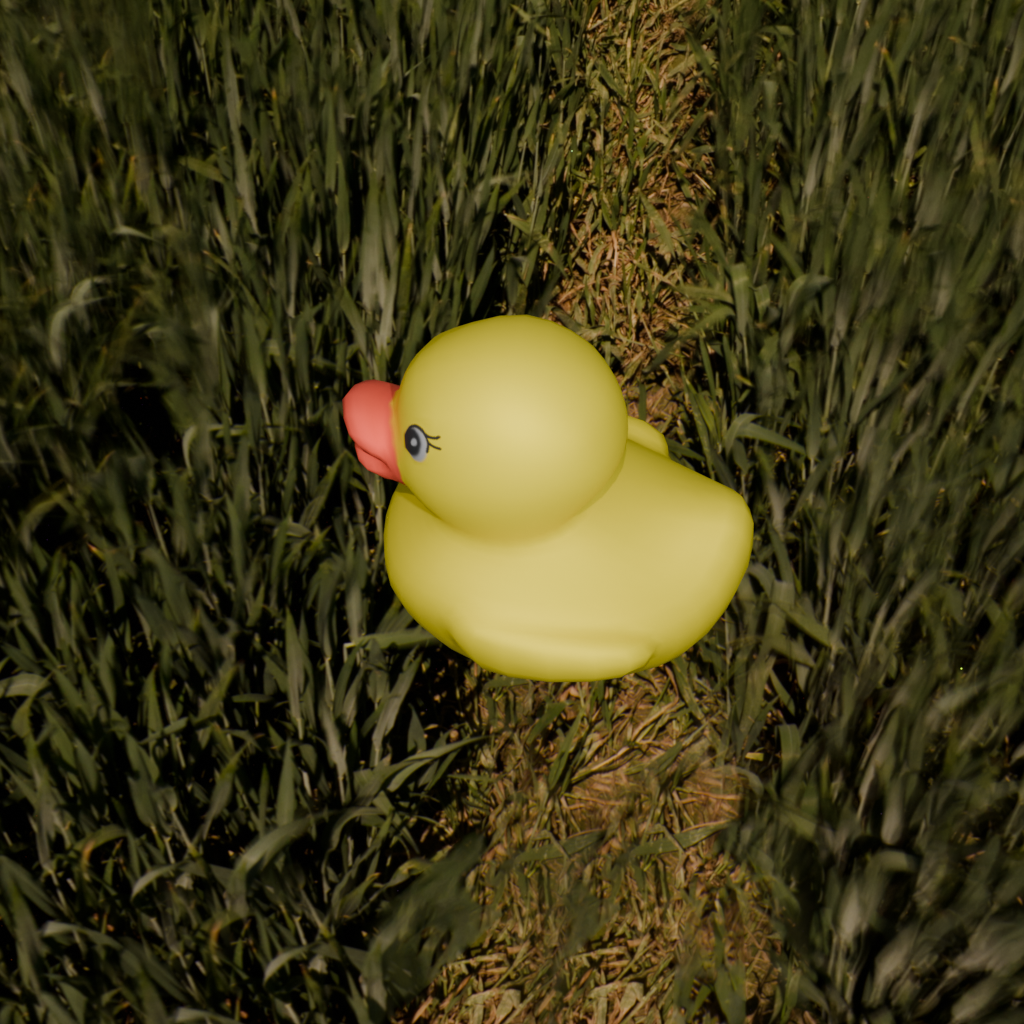
an image of a yellow rubber duck seen from <left_top> in a lush green field under a sunny sky with clouds.